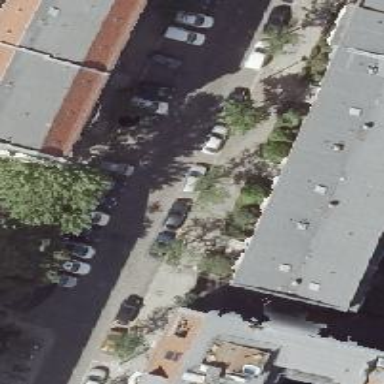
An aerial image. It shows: Parking lane.